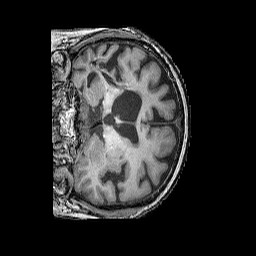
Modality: T1w
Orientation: coronal
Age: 67
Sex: female
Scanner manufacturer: siemens
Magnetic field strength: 3 T
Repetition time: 2.25 s
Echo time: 0.00415 s